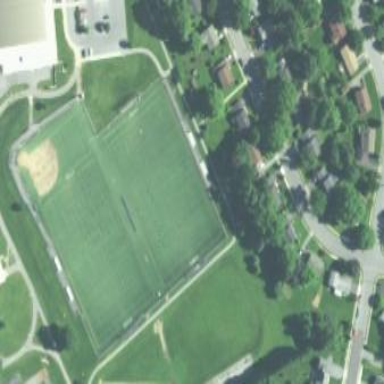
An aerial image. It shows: Soccer pitch for outdoor sports and leisure activities.